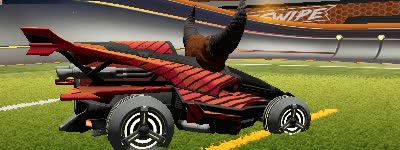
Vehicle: aftershock